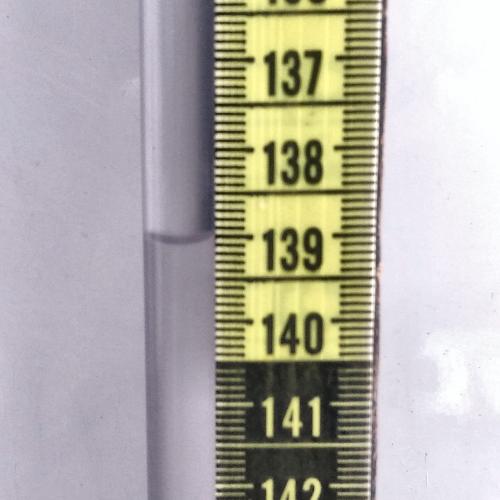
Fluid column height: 139.0 cm